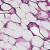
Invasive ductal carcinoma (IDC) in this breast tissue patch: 1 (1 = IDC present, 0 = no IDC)